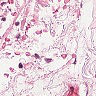
Metastatic tissue present: no